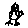
Label: bird